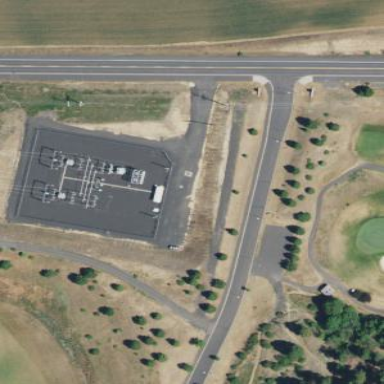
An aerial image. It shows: Power substation.